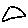
Label: triangle